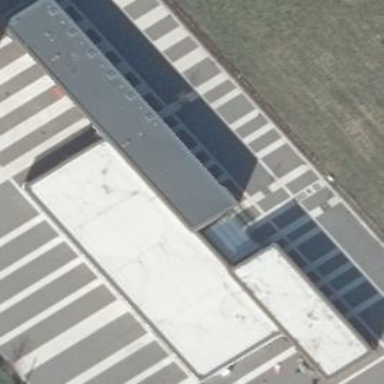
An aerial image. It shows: Civic building with flat roof.